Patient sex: M
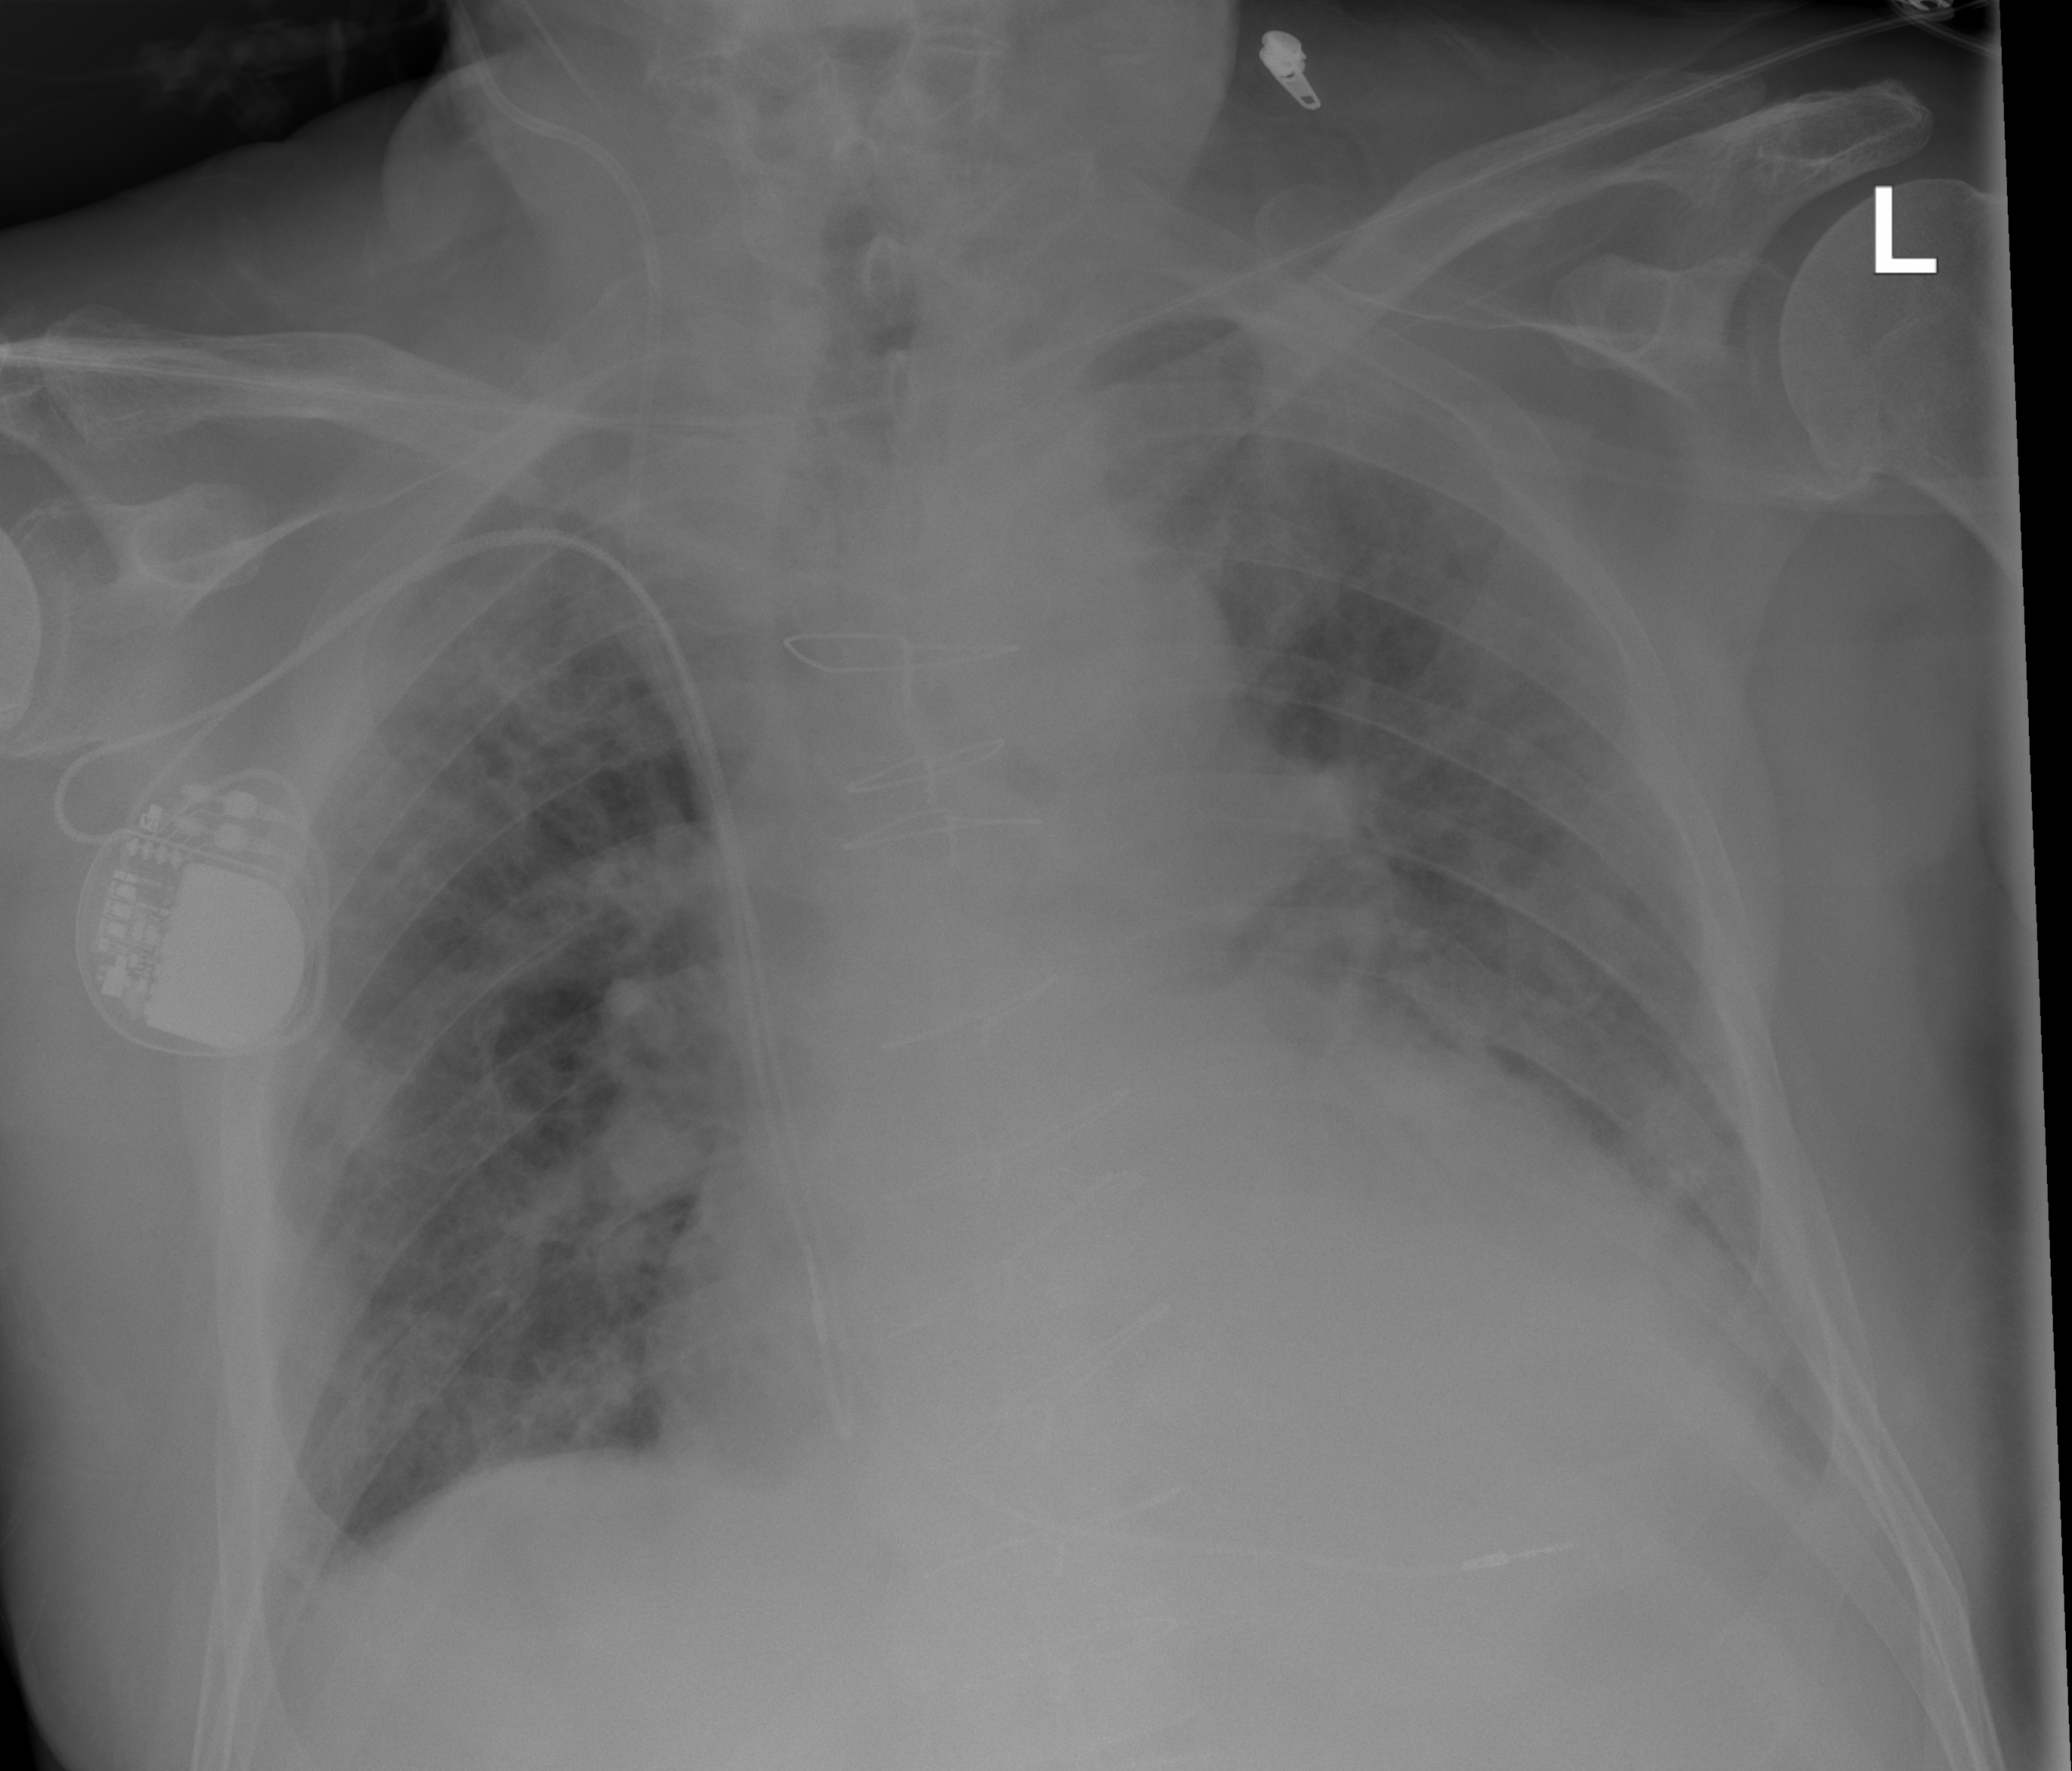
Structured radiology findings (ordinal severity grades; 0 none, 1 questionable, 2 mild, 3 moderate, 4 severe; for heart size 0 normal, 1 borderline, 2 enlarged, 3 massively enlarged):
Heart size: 0
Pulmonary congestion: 2
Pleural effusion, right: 0
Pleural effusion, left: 2
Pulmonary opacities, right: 2
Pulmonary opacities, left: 2
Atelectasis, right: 2
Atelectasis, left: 2